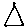
Label: triangle